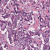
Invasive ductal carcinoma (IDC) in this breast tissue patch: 1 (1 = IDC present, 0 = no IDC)